Question: I need to make a program that reads the columns of an excel. But for that, I need to get the path (directory) of this excel. What prevents me from doing this, is that I didn't want to leave my local directory fixed, because if someone downloads the file on another machine, they will need to change the path.

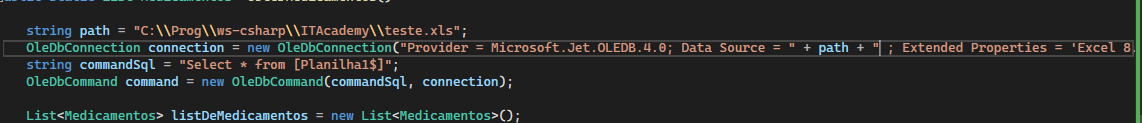
Answer: You asked .
As others have pointed out, the file needs to be in a known location and one way to do that is to add the Excel file to your solution and mark it as 'Content', specifying that it should be copied to the output directory. The image below shows how to set these properties.
You seem to be looking for a robust way to make this happen when you <URL> the app for other users. For this, you will need a strategy for making an .msi or .msix that will place this file where it needs to be. the path in this case can be obtained in this manner. This code will get the path and open the Excel file.
'''
// Get the path and open the Excel file
static void Main(string[] args)
{
var path =
Path.Combine(
Path.GetDirectoryName(Assembly.GetEntryAssembly().Location),
"Microsoft Excel Worksheet.xlsx");
Console.WriteLine(path);
System.Diagnostics.Process.Start("explorer.exe", path);
}
'''
<URL>
I should mention that a file in the executing directory can be read but not written (without elevated permissions). If the file user data then refer to the answer that uses an Environment variable:
'var appdata = Environment.GetFolderPath(Environment.SpecialFolder.LocalApplicationData)'